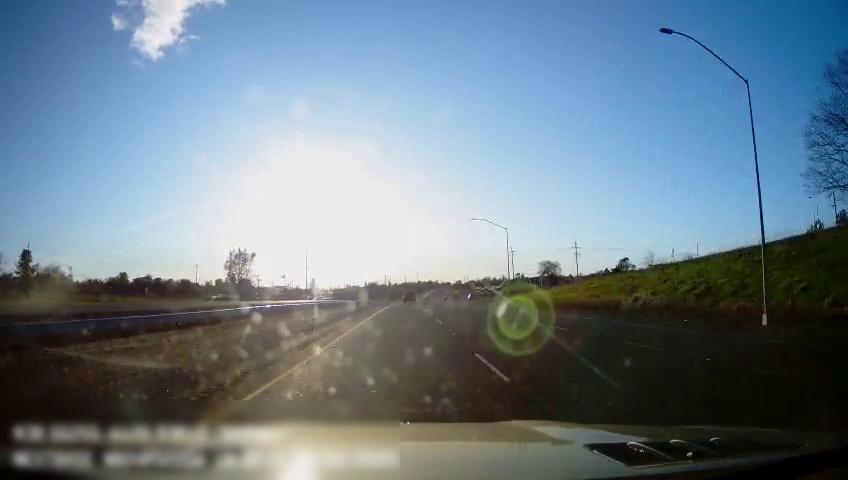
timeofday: Day
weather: Sunny
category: Drivable Space
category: Drivable Space
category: Vehicles | Truck
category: Lanes | Current Lane
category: Lanes | Current Lane
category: Lanes | Alternate Lane